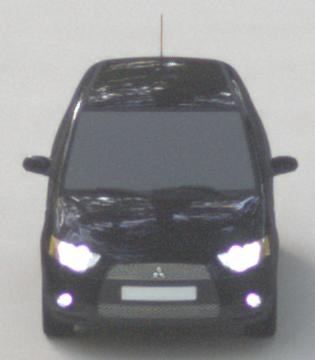
Make: Mitsubishi
Model: Colt 1.1
Detailed model: Colt (VI)
Model produced from: 2008/11
Model produced until: 2010/10
Doors: 3
Color: black
Road condition: dry road
Daytime: morning or afternoon
Contrast: low contrast